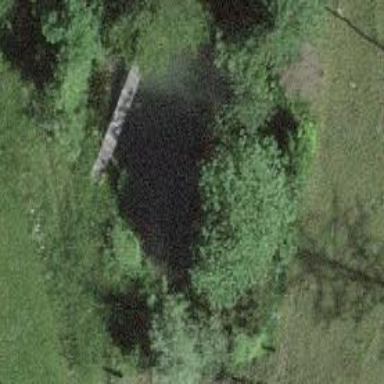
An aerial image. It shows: Peaceful pond surrounded by nature.